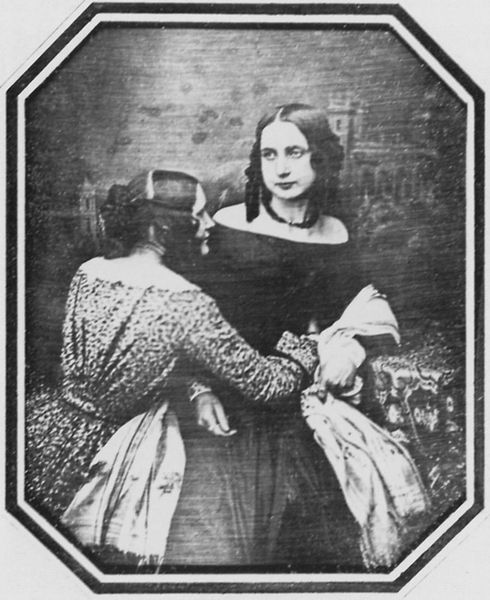
Titel: Frau von Braunschweig und Frau C.F. Stelzner
Künstler: Carl Ferdinand Stelzner
Schlagwörter: hand, haut, umhang, frauen, landschaft, mädchen, stadt, ausschnitt, blumen, damen, frau, frisur, hintergrund, kleid, kleider, rücken, schmuck, schwarz, tisch, weiss, blick, schal, schloss, tuch, muster, ornament, jung, gesicht, rahmen, bild, portrait, porträt, haare, pose, reich, stoff, locken, scheitel, schulter, traurig, turm, taille, rückenansicht, umarmung, zwei, haltung, kette, zofe, halskette, schwestern, foto, fotografie, umarmen, burg, gepunktet, palast, schwarz-weiß, portait, portät, oktogon, achteck, achteckig, korkenzieherlocken, wohlstand, korkenzieher, gürtel#